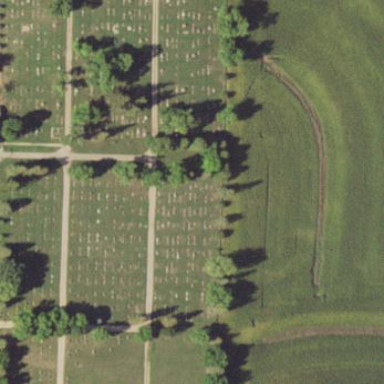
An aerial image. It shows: Cemetery.